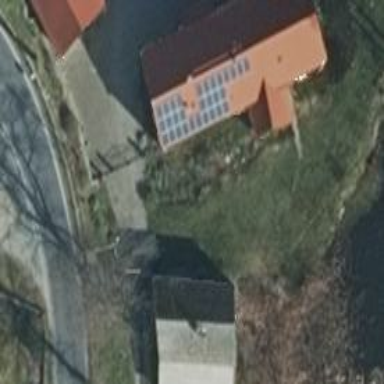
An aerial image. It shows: Building with watermill.